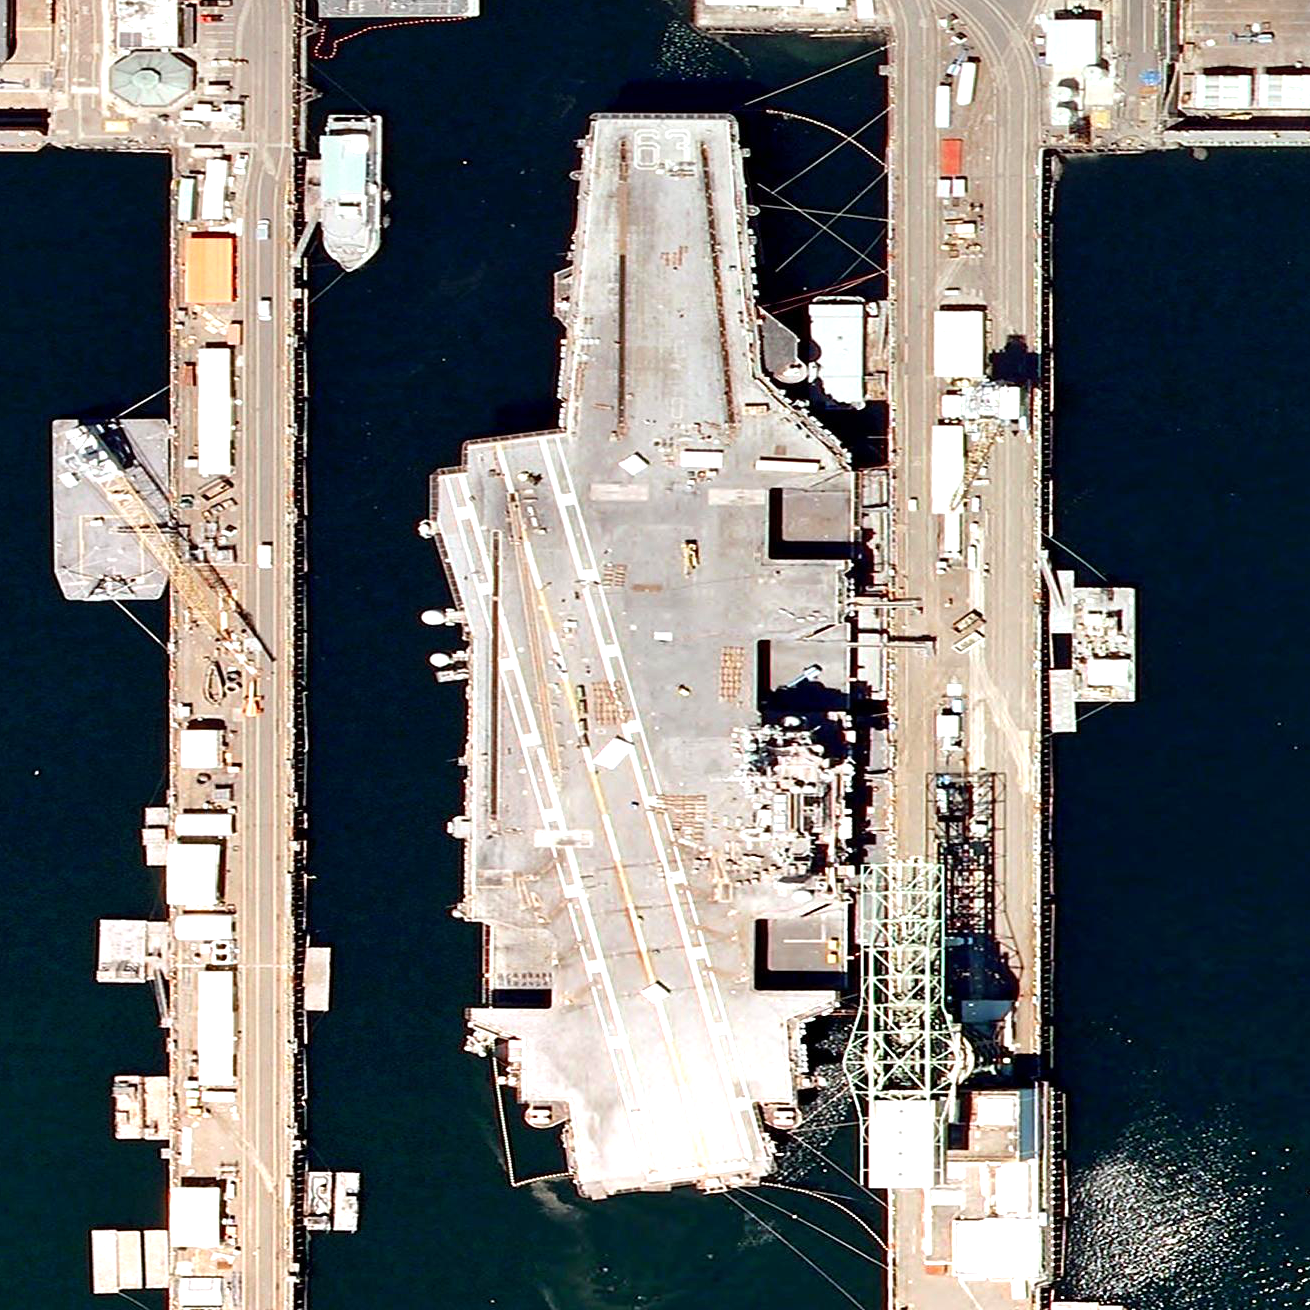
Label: aircraft_carrier